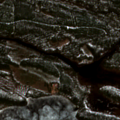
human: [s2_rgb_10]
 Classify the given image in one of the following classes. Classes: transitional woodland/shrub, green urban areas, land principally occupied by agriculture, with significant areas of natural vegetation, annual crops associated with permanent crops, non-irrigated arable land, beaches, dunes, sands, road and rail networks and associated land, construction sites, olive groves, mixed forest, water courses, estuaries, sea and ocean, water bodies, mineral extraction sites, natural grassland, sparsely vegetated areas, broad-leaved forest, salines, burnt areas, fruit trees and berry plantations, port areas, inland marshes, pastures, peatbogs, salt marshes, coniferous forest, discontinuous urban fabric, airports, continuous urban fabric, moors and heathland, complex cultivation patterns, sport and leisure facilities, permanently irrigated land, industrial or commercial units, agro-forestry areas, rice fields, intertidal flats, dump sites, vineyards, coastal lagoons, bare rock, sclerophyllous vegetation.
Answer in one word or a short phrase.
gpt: coniferous forest, mixed forest, transitional woodland/shrub, peatbogs, water bodies